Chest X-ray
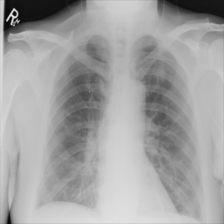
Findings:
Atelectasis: negative
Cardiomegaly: negative
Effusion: negative
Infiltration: negative
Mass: negative
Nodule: negative
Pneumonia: negative
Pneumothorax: negative
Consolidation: negative
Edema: negative
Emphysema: negative
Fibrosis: negative
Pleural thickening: negative
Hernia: negative